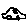
Label: car